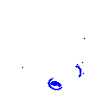
Particle: kaon